Field crop: maize
Growth stage: 2
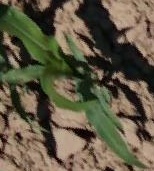
Species: maize